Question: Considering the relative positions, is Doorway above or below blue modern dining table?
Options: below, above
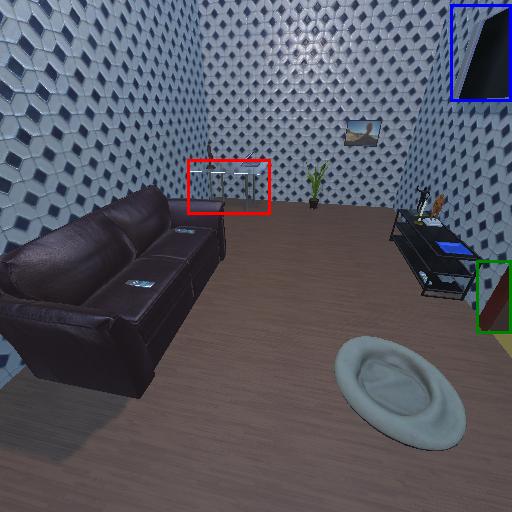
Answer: below